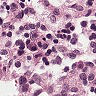
Metastatic tissue present: no